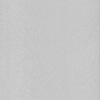
Label: dusty